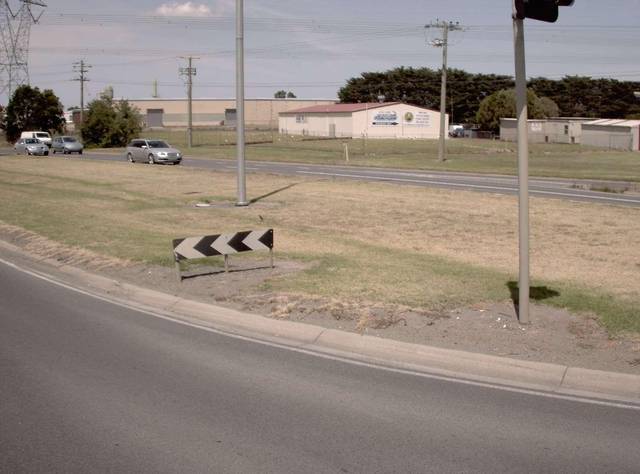
Region: Australia
Coordinates: -38.233, 146.4387